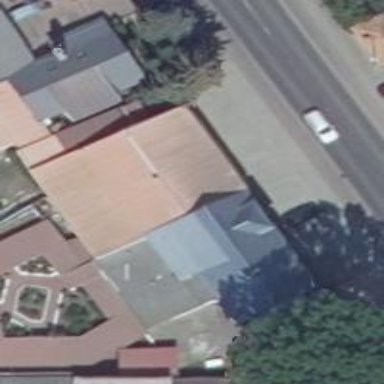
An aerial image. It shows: Restaurant.